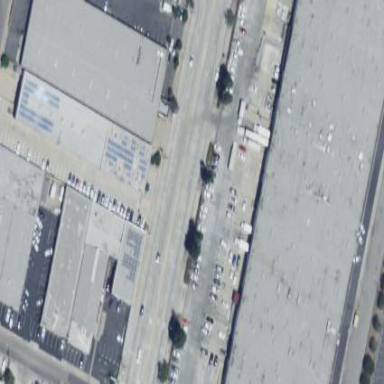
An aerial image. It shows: Warehouse.